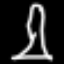
Label: The Eiffel Tower